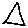
Label: triangle